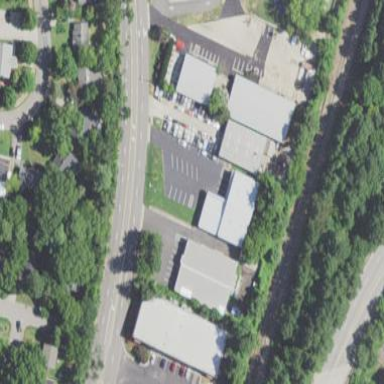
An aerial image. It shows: Retail area.